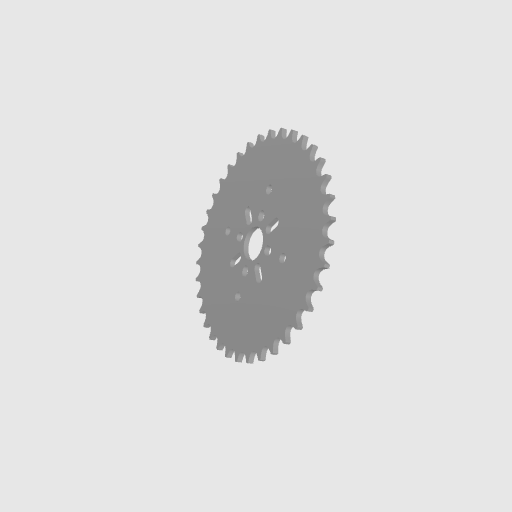
Part: HubMountAcetalSprocket36T